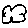
Label: cloud